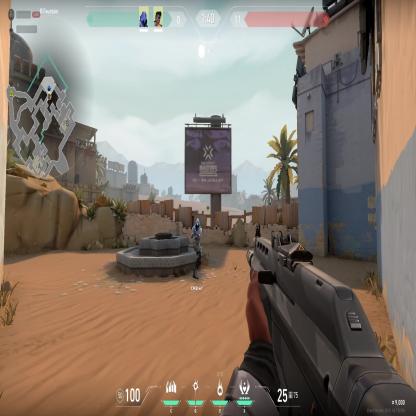
Label: teammate